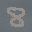
Label: 8